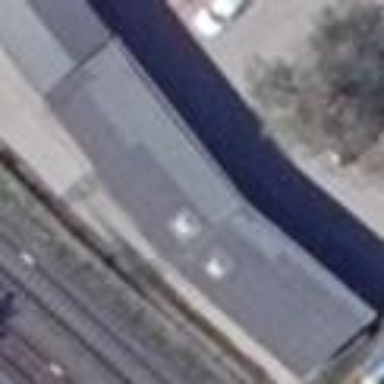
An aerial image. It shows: Group of garages.